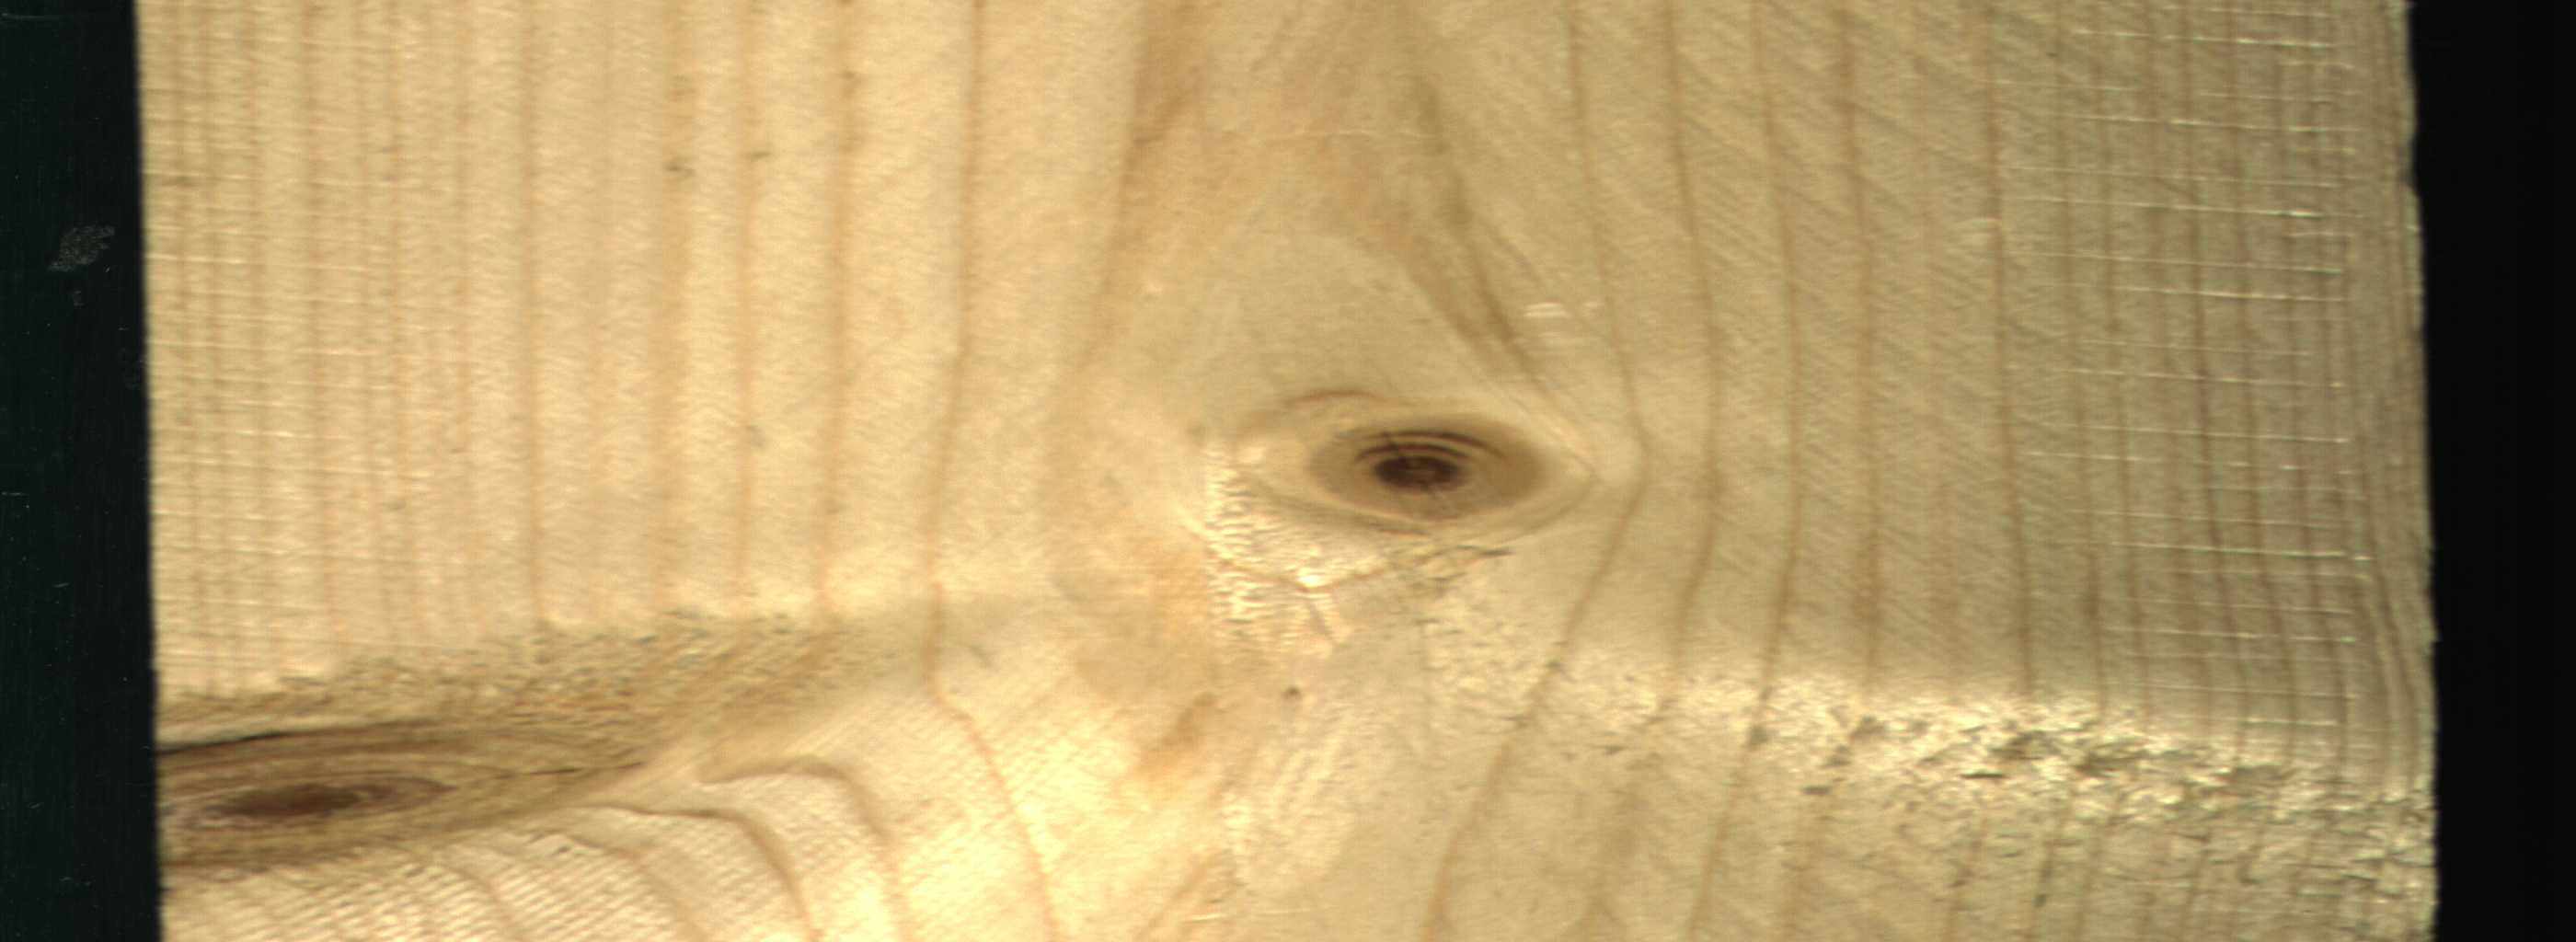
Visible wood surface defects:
Live_Knot
Live_Knot